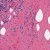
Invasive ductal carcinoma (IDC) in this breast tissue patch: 0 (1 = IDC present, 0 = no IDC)